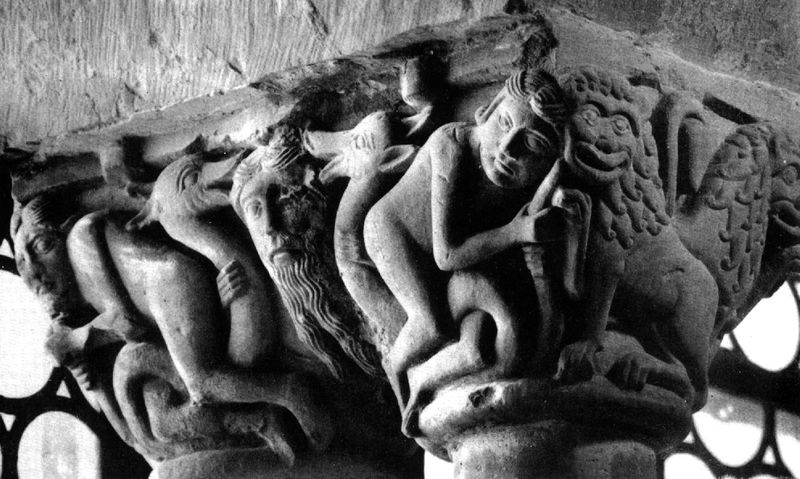
Titel: Kapelle des Palas, Wartburg
Standort: Eisenach (EU - D - Thüringen)
Schlagwörter: flügel, mann, nackt, fenster, glas, grau, männer, säule, tier, tiere, muster, bart, wand, gesicht, stein, kind, ente, schnabel, figuren, schlange, kapitell, sandstein, löwe, fresko, drachen, stele, fabeltier, tierkapitl